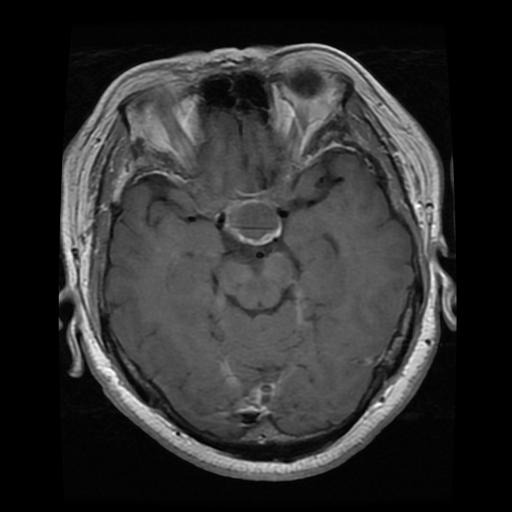
Label: pituitary